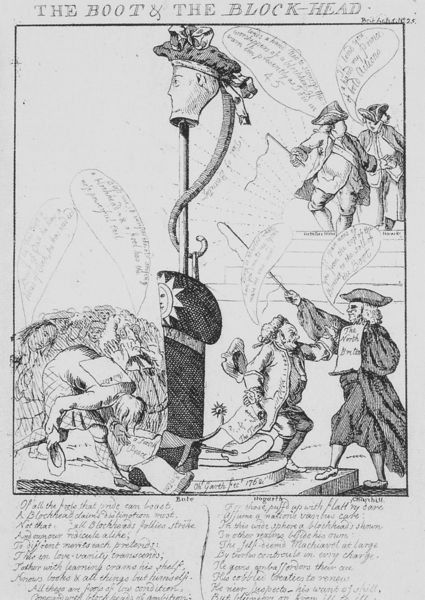
Titel: The Boot and THe Block-Head
Institution: London, British Museum
Schlagwörter: fuß, kopf, mann, weiß, menschen, grau, hut, männer, schwarz, zeichnung, kleidung, sonne, adel, boot, adelige, bein, hintern, schrift, papier, stab, treppe, karikatur, stufe, podest, spott, linie, druck, comic, seite, illustration, schwarzweiß, schwert, text, cartoon, peitsche, degen, dreispitz, stiefel, schriftrolle, sporen, sporn, französische revolution, englisch, stacheln, köpfung, sprechblase, sprechblasen, the, buecken, blockhead